Question: I see a common pattern for services that we try to develop and I wonder if there are tools / libraries out there that would help here. While the default jobs as discussed in microservice literature is from the REQUEST -> RESPONSE nature, our jobs are more or less assignments of semi permanent tasks.
Examples of such tasks
- -
Currently our services are written in PHP. Due to the perceived overhead of PHP processes and connections to the message queue we'd like a single service process to handle multiple of those jobs simultanously.
A chart that hopefully illustrated the setup that we have in our head:

- -
While Zookeeper (and Curator) do loadbalancing, I did not find anything around distributing permanent jobs (that are updatable, removable, and must be reassigned when a worker dies)
Proposed responsibilities of a Job Manager
- - - - -
Are there any libraries / tools that can tackle such problems, and can thus function as the Job Manager? Or is this all one big anti pattern and should we do it some other way?
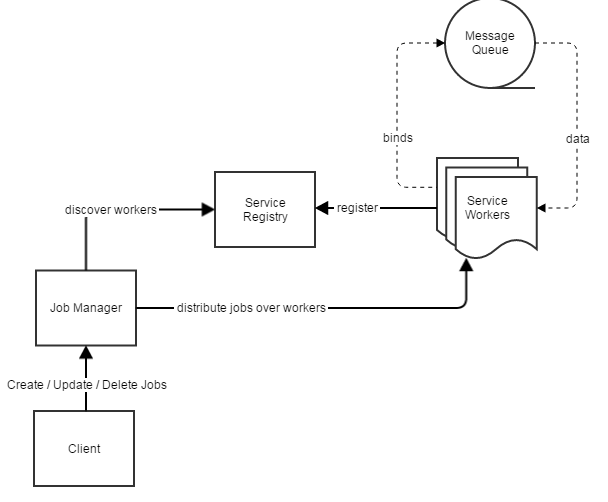
Answer: You should have a look at <URL>.
It composes of a 'client' which assigns the jobs, one or more 'workers' which will pick up and execute the jobs and a 'server' which will maintain the list of functions (services) and jobs pending. It will re-assign the jobs if a worker dies.